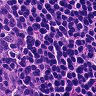
Metastatic tissue present: no